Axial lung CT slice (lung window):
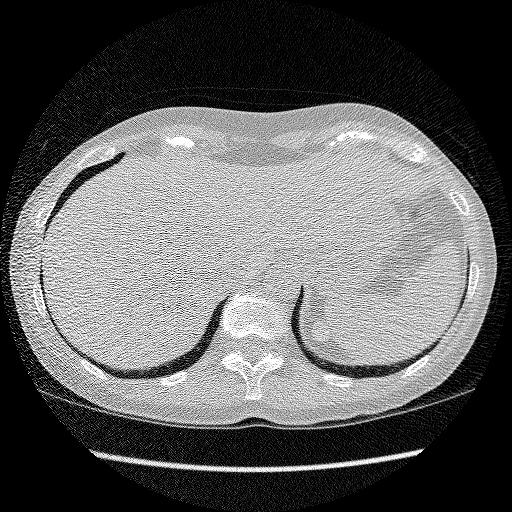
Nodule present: no